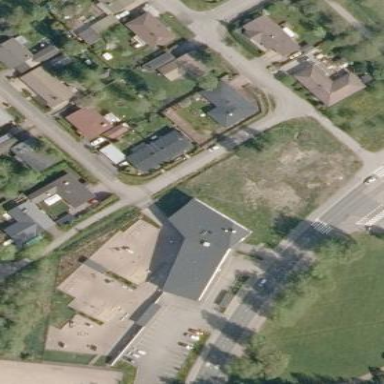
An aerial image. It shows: Kindergarten.